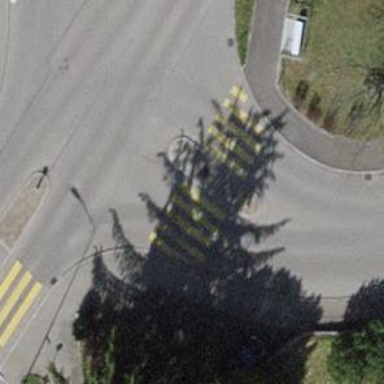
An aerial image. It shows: Unmarked crossing on the road.